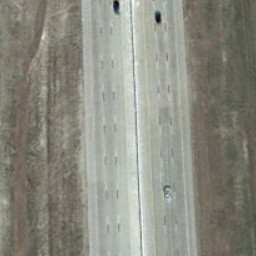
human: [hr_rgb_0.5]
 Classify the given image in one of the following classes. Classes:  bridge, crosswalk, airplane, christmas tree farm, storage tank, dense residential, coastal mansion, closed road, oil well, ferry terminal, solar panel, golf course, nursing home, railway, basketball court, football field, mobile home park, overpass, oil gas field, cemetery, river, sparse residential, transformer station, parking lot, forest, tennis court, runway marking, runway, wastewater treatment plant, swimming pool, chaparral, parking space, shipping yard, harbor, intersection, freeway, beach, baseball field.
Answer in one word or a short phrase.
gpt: freeway